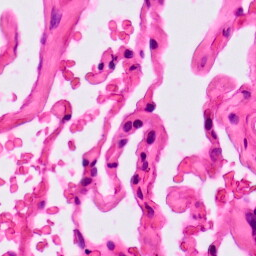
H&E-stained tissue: Lung